Question: In the template, I would like to display each field (day, month, year) separately from the 'AboutForm' and not just one input, something like this:

models.py:
'''
class About(models.Model):
user = models.OneToOneField(User)
dob = models.DateField(null=True, blank=True)
present_address = models.CharField(max_length=150, null=True, blank=True)
permanent_address = models.CharField(max_length=150, null=True, blank=True)
description = models.TextField(null=True, blank=True)
'''
forms.py:
'''
class AboutForm(forms.ModelForm):
class Meta:
model = About
exclude = ('user',)
'''
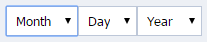
Answer: You can use the SelectDateWidget widget.
'''
from django.forms import extras
...
class AboutForm(forms.ModelForm):
class Meta:
model = About
exclude = ('user',)
widgets = {
'dob': extras.SelectDateWidget(years=range(1900, 2015))
}
'''
Thanks to likeon for pointing out that this is built in to Django.